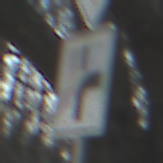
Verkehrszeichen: VerlaufVorfahrtsstrasse8
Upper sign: Vorfahrtsstrasse
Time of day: SunriseSunset
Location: Outdoor (Nature)
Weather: Clear
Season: Winter
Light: Natural